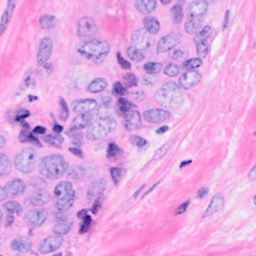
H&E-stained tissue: Breast